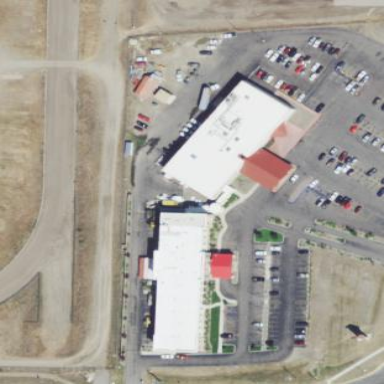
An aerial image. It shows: Casino building.